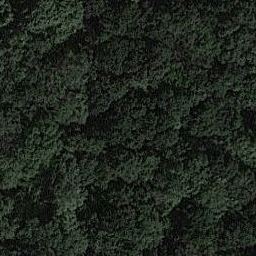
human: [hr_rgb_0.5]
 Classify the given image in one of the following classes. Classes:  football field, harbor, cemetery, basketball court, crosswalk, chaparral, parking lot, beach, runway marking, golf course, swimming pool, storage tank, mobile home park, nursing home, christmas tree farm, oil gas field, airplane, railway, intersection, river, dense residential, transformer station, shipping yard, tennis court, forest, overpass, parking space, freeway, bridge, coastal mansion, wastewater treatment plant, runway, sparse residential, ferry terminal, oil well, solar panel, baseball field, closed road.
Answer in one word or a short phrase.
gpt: forest